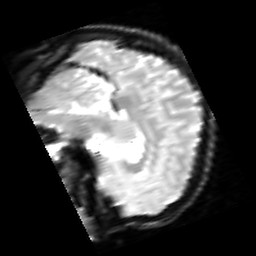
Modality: inplaneT2
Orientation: sagittal
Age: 19
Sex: female